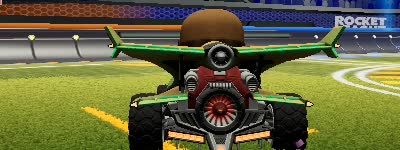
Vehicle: aftershock